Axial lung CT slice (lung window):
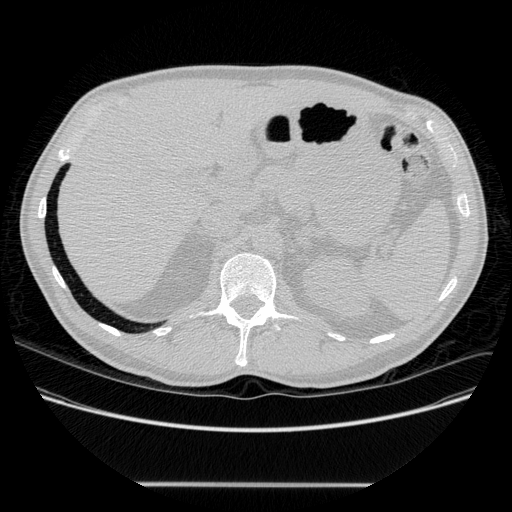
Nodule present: no